Field crop: maize
Growth stage: 2
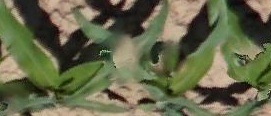
Species: maize